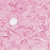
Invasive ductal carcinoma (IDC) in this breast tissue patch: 0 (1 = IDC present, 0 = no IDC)